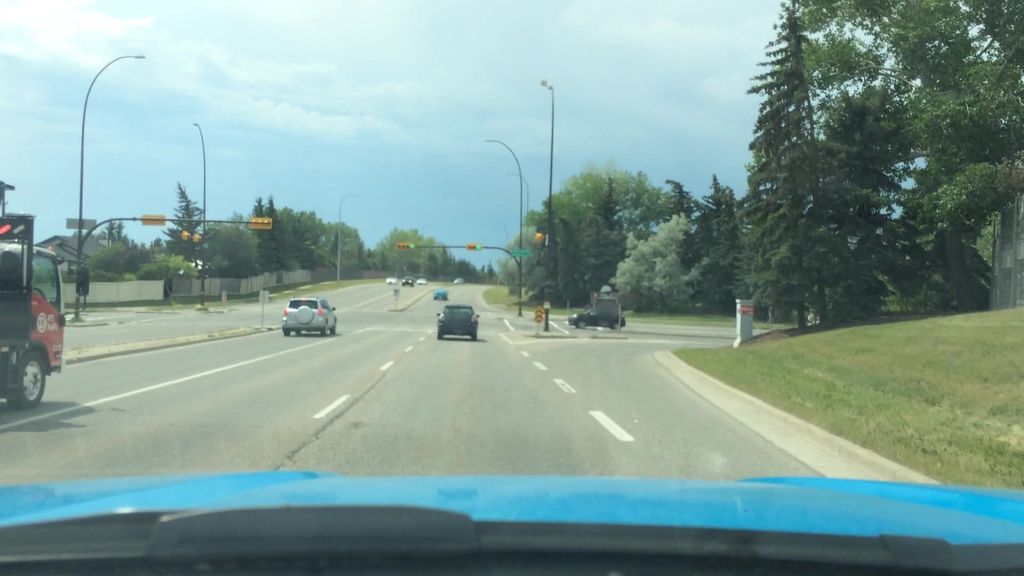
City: calgary